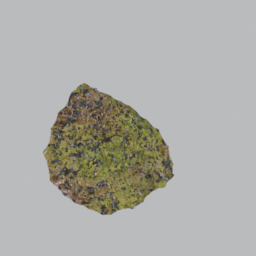
Label: nature